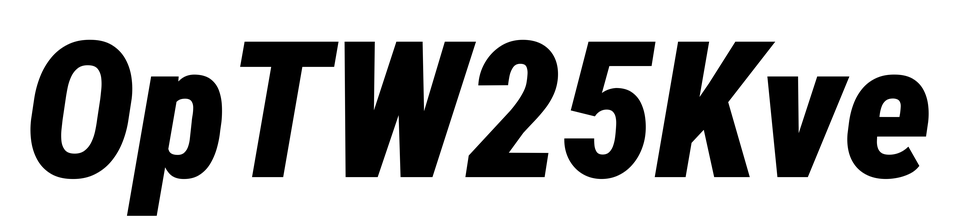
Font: Roboto-Italic_Condensed_Black_Italic